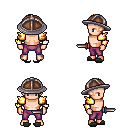
a pixel art fantasy rpg character, male body template, human, light skin, gold arm armor, magenta pants, white blonde long mohawk hairstyle, chain helm, gray slippers, dagger, four views (front, back, left, right), 2x2 character sprite sheet, small pixel art, hard edges, no anti-aliasing